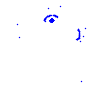
Particle: electron